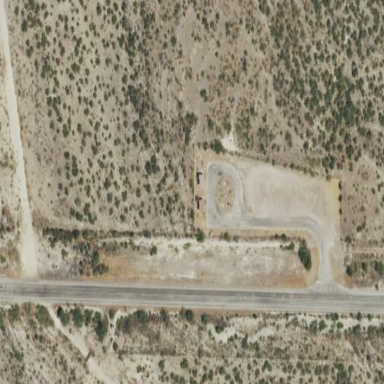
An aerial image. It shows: Rest area on the road with picnic tables.